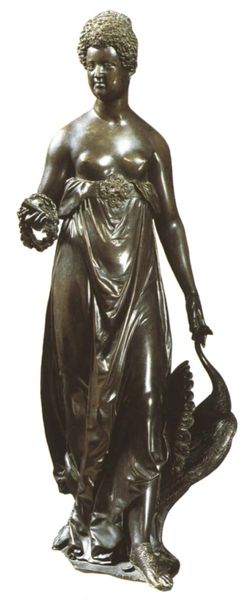
Titel: Maria de Medici als Juno
Künstler: Barthélemy Prieur
Institution: Paris, Musée du Louvre
Schlagwörter: brust, busen, frau, frisur, kleid, dame, tier, arm, augen, falten, hals, figur, haare, skulptur, statue, beine, brüste, schwan, glanz, bauch, bronze, plastik, afrikanerin, barfuß, pfau, kranz, lorbeerkranz, mythologie, gehend, schreitend, spielbein, standbein, aktiv, lena, barbusig, negerin, kopfreif, kraanz, badeumhang, lea